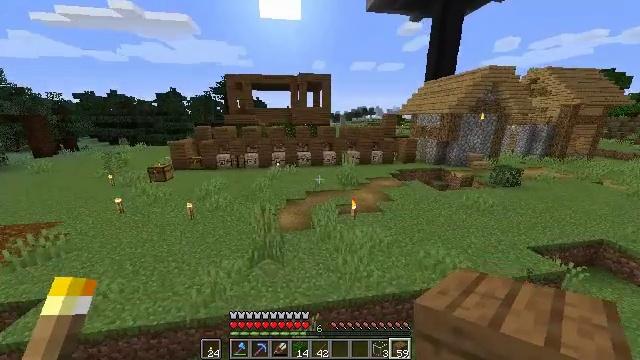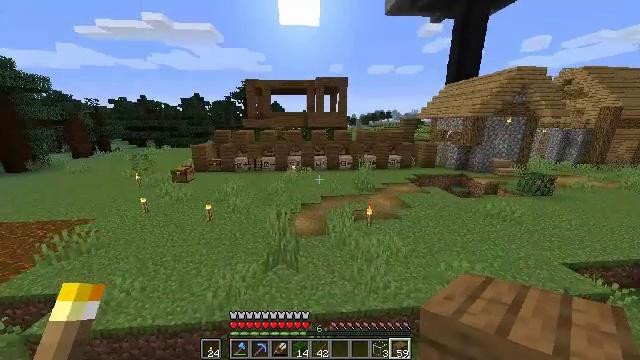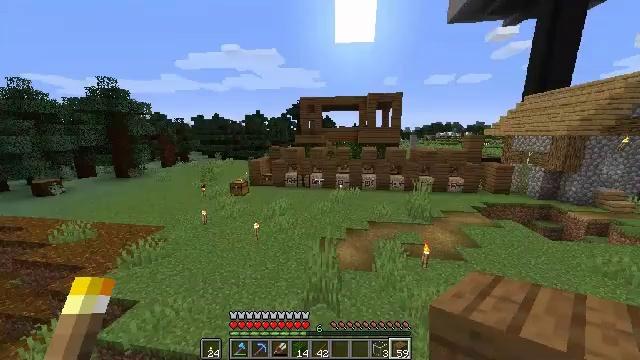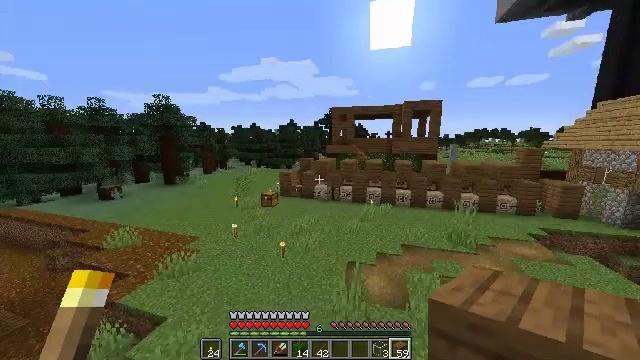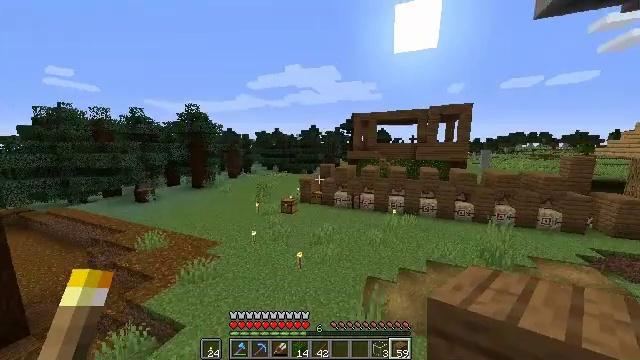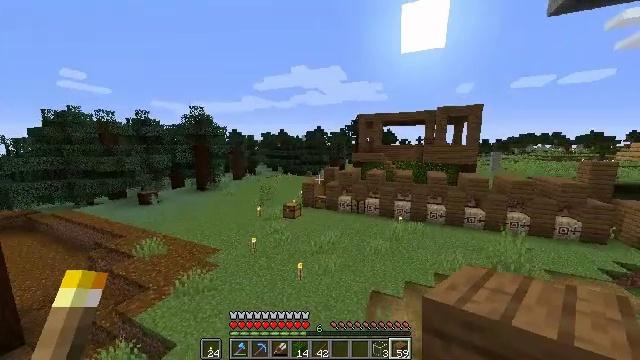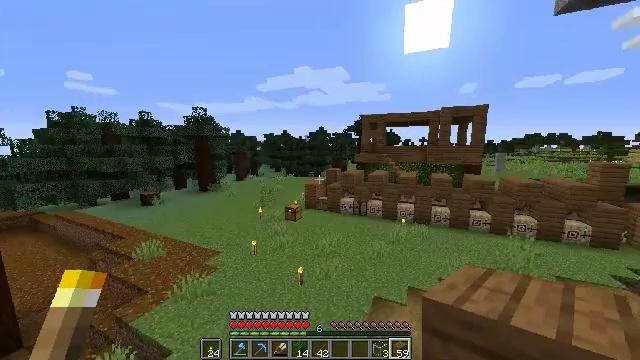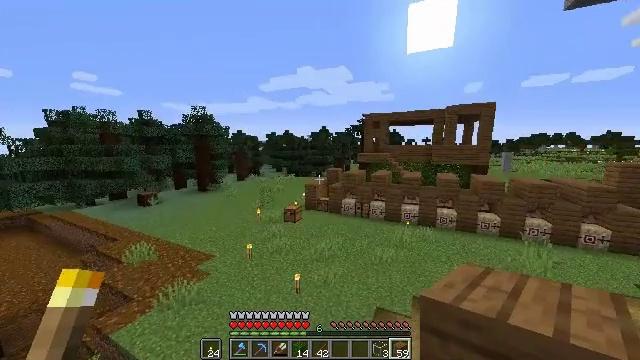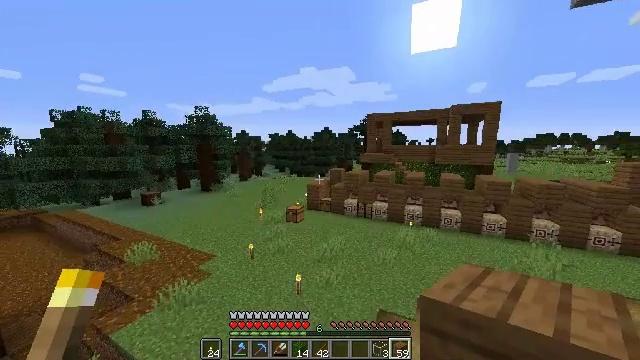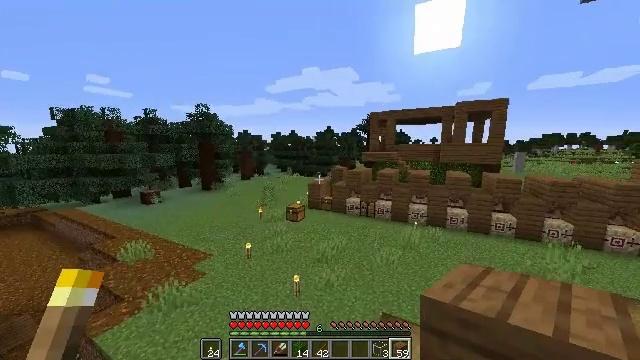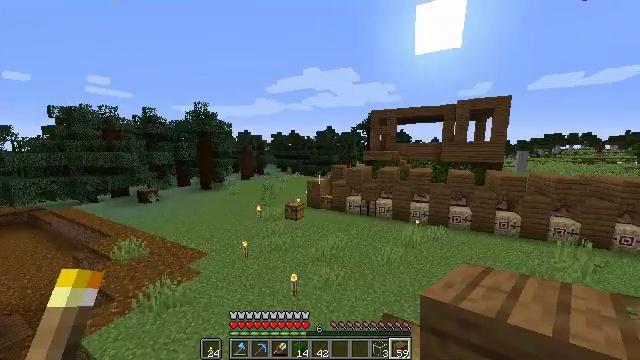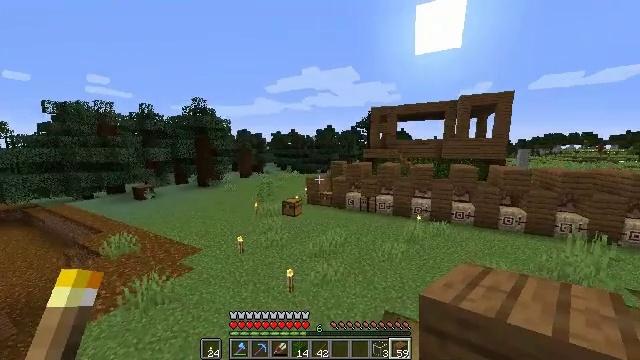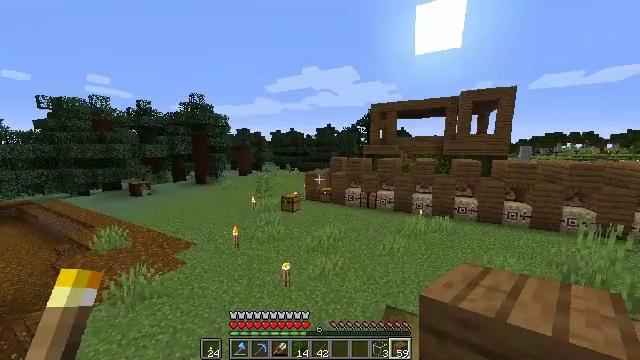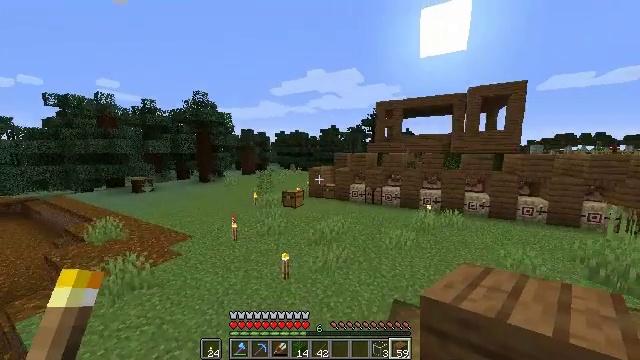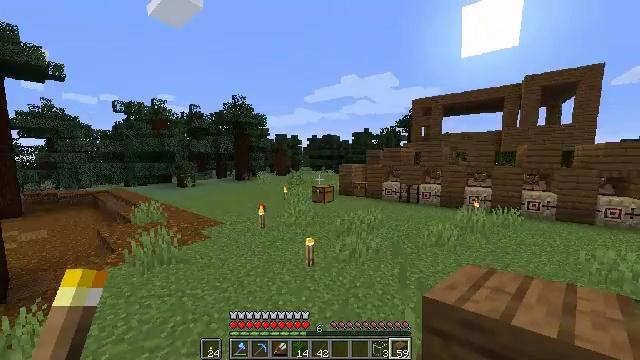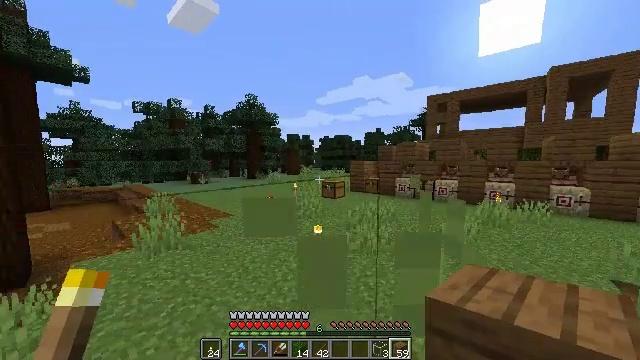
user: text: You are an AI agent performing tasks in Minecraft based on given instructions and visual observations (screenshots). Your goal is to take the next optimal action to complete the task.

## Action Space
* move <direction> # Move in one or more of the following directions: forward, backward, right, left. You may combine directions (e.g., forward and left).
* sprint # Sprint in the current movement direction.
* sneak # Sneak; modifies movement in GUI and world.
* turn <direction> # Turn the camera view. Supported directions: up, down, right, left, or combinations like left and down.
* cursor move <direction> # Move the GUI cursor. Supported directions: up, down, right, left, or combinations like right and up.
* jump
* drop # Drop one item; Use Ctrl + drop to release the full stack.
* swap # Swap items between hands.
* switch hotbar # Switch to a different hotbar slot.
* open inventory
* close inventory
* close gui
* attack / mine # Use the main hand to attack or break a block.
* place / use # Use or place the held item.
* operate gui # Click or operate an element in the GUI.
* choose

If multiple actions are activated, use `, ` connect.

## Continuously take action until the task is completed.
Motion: motion action
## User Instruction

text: Remove oak leaves from branches.
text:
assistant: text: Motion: move forward, sprint, turn left, jump
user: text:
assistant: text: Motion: move forward, sprint, turn left and up, jump
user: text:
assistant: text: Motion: move forward, sprint, turn left and up, jump
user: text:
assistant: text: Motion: move forward, sprint, turn left and up, jump
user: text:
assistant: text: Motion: move forward, sprint, turn left, jump
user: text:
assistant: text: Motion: move forward, sprint, jump
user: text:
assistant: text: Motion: move forward, sprint, jump
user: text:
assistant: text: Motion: move forward, sprint, jump
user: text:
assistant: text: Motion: move forward, sprint, jump
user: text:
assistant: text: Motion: move forward, sprint, jump
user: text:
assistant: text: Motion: move forward, sprint, jump
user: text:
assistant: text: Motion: move forward, sprint, jump
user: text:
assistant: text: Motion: move forward, sprint, turn left, jump
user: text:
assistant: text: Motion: move forward, sprint, turn left and up, jump
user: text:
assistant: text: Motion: move forward, sprint, turn left, jump
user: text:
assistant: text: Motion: move forward, sprint, jump
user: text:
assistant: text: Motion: move forward, sprint, jump
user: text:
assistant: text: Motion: move forward, sprint, jump
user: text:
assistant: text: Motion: move forward, sprint, turn left, jump
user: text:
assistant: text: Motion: move forward, sprint, turn left, jump
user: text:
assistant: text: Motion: move forward, sprint, jump
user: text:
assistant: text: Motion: move forward, sprint, jump
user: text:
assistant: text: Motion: move forward, sprint, jump
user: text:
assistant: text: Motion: move forward, sprint, jump
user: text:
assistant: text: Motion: move forward, sprint, jump
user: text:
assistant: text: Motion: move forward, sprint, jump
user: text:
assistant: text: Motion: move forward, sprint, jump
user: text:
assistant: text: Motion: move forward, sprint, jump
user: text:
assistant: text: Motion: move forward, sprint, jump
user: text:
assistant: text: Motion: move forward, sprint, jump